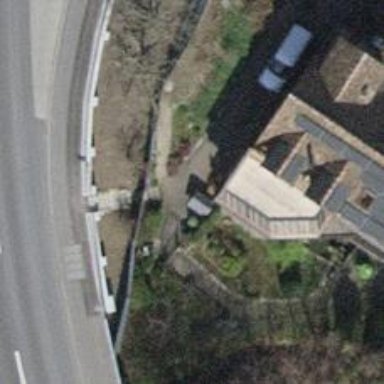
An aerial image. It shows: Road with steps.